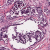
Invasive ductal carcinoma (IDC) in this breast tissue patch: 1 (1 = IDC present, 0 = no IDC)